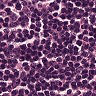
Metastatic tissue present: no